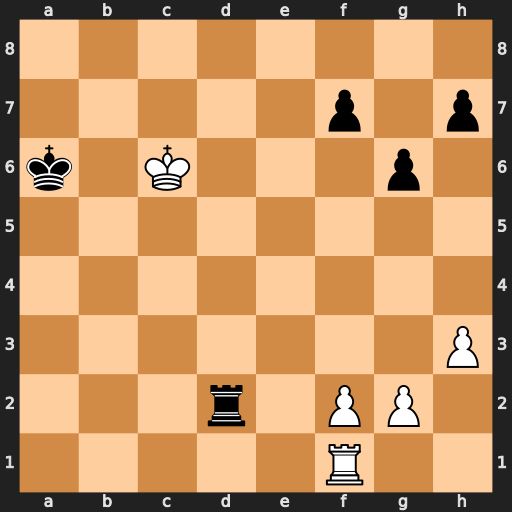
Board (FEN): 8/5p1p/k1K3p1/8/8/7P/3r1PP1/5R2
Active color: w
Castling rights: -
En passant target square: -
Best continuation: Ra1+ Ra2 Rxa2#